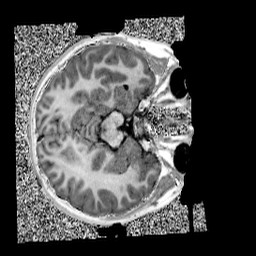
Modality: UNIT1
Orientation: axial
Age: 11
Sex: female
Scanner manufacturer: siemens
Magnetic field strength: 3 T
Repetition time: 4 s
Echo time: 0.00299 s